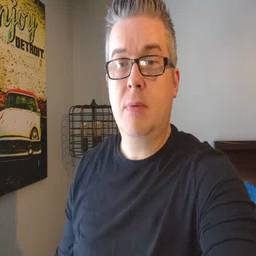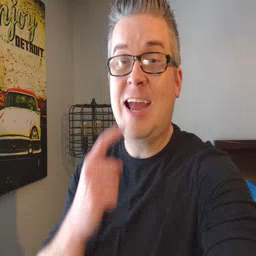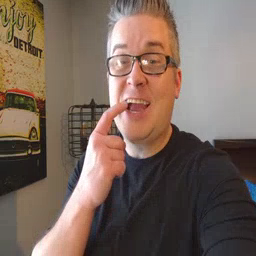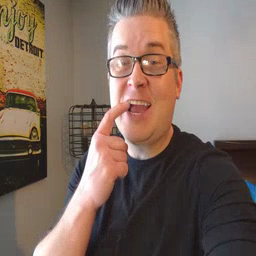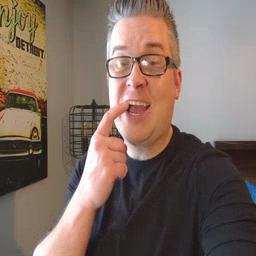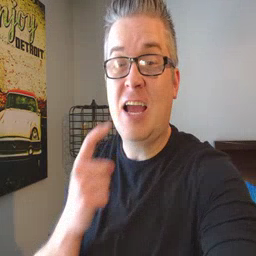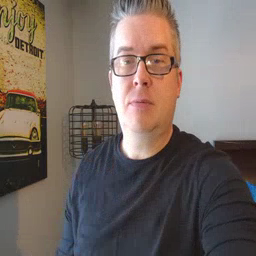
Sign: tooth